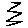
Label: zigzag